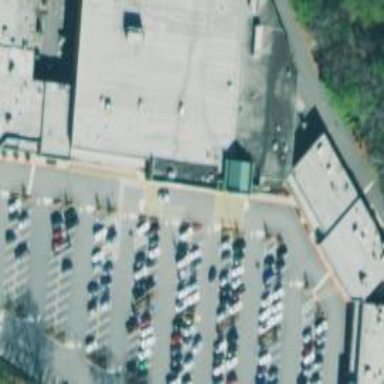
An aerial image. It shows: Supermarket.